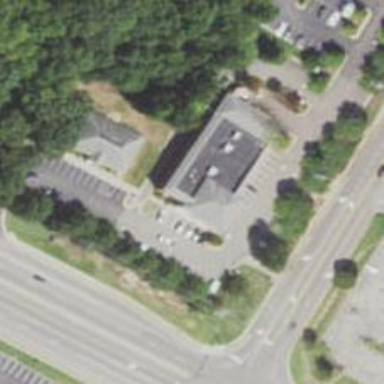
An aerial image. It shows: Pharmacy providing healthcare services.